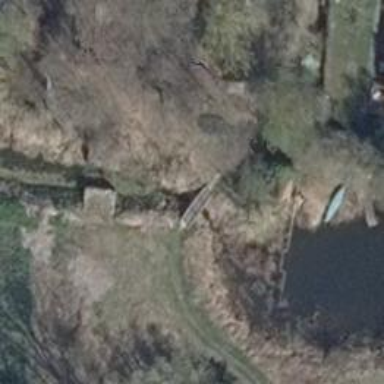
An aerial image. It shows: Footway on bridge.